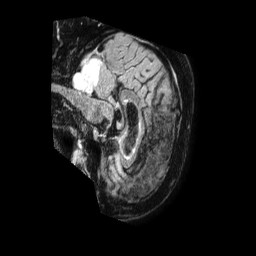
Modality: FLAIR
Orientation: sagittal
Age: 74
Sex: male
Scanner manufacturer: philips
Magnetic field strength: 1.5 T
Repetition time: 4.8 s
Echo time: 0.3348 s